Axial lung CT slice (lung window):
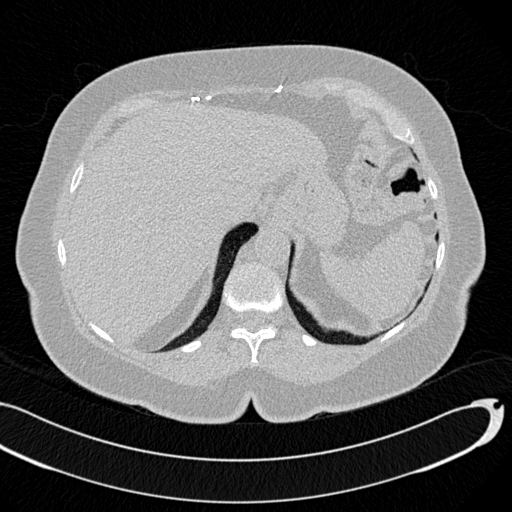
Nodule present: no